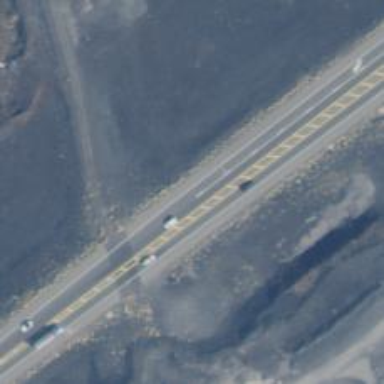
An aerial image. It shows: Primary highway.